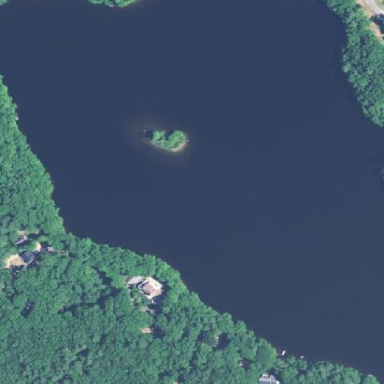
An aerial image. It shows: Great Pond surrounded by water.